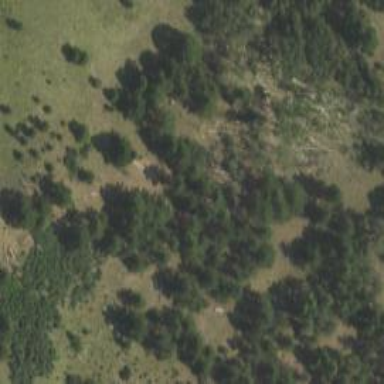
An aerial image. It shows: Woodland area characterized by broadleaved deciduous trees.